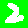
Digit: 2